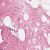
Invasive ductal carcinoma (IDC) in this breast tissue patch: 0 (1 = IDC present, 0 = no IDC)